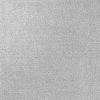
Atmospheric dust classification: dusty